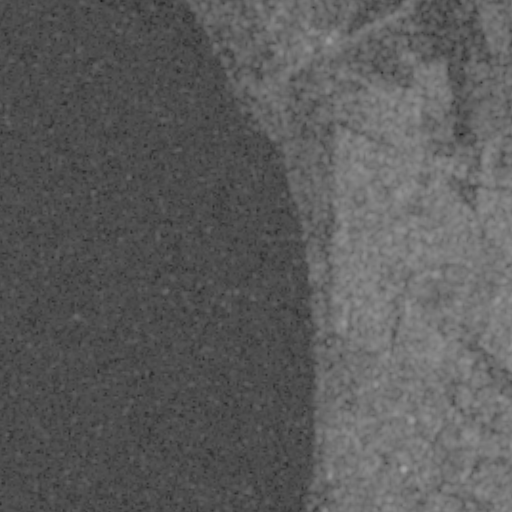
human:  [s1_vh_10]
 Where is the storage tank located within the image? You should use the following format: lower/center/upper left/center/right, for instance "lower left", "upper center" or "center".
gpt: The storage tank is located in the lower right of the image.
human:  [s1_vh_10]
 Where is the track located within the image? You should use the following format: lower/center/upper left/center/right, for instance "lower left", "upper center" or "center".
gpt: The track is located in the center right of the image.
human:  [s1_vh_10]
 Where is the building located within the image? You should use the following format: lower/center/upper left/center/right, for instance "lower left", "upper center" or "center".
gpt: There is no building in the image.

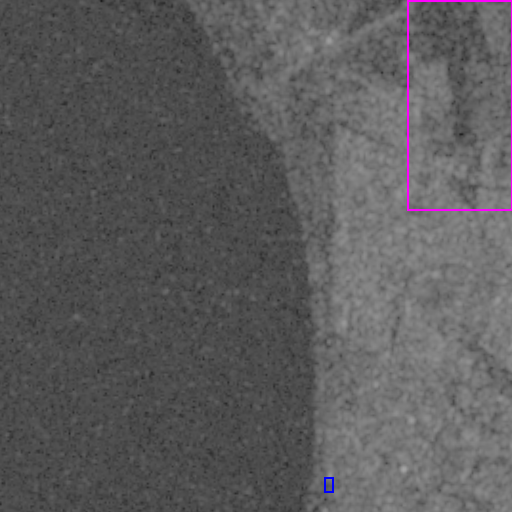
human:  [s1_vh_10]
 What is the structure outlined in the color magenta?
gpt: The structure outlined in magenta is a crop field.
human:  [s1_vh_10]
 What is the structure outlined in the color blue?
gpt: The structure outlined in blue is a parking lot.
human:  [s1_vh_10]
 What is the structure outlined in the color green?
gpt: There is no green outline.